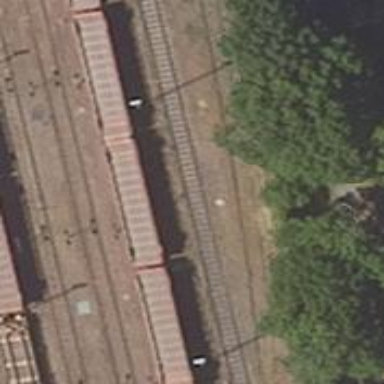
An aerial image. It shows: Railway yard in service.